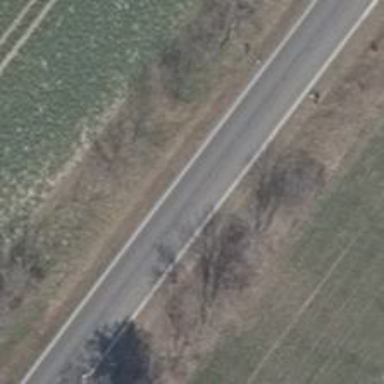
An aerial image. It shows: Avenue of trees.